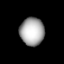
Tissue: lung
Cell type: Smooth muscle cells
Senescence score: 0.5633
Nuclear area (px): 660
Mean DAPI intensity: 169.705